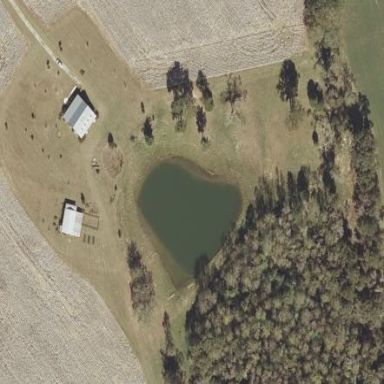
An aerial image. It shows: Pond with natural water.